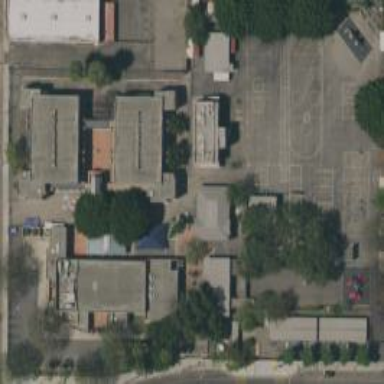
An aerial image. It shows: School.